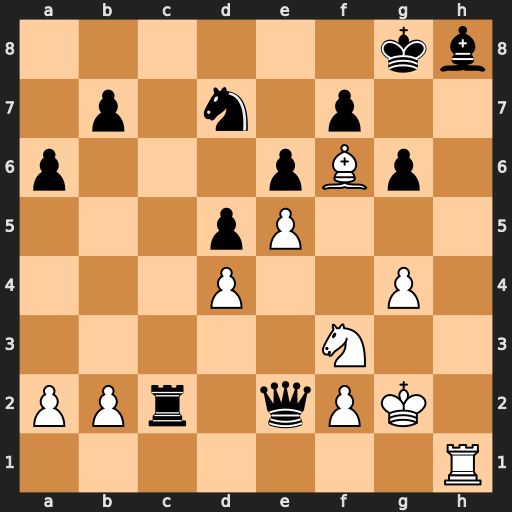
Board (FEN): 6kb/1p1n1p2/p3pBp1/3pP3/3P2P1/5N2/PPr1qPK1/7R
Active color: w
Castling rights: -
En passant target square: -
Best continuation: Rxh8#